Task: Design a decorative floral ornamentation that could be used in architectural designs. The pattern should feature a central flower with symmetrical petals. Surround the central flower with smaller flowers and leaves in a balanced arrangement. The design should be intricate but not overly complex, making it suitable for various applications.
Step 1038:
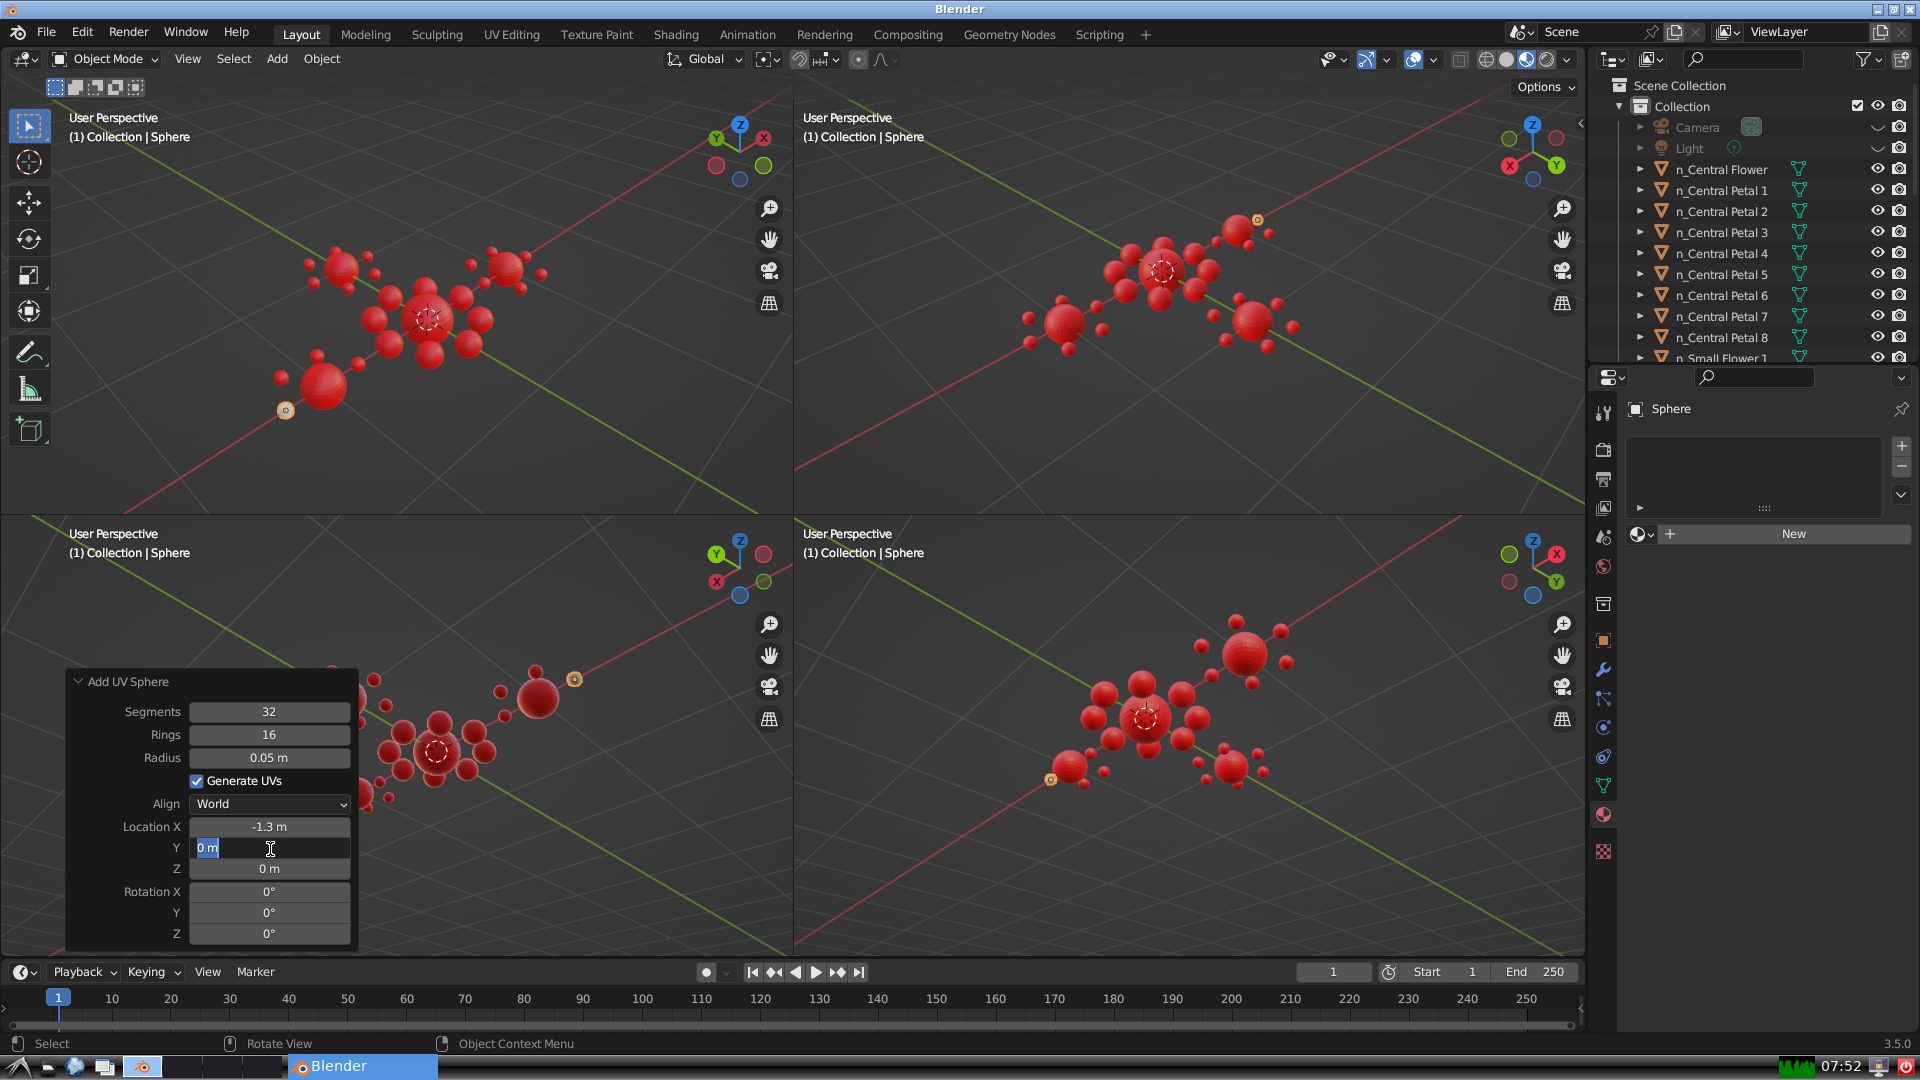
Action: input_text: 1.592040838891559e-16